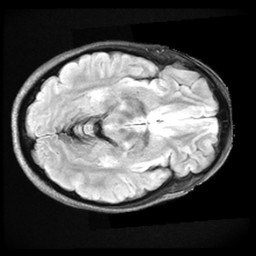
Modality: FLAIR
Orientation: axial
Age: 36
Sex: female
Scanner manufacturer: ge
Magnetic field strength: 3 T
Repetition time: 11 s
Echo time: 0.1497 s